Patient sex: M
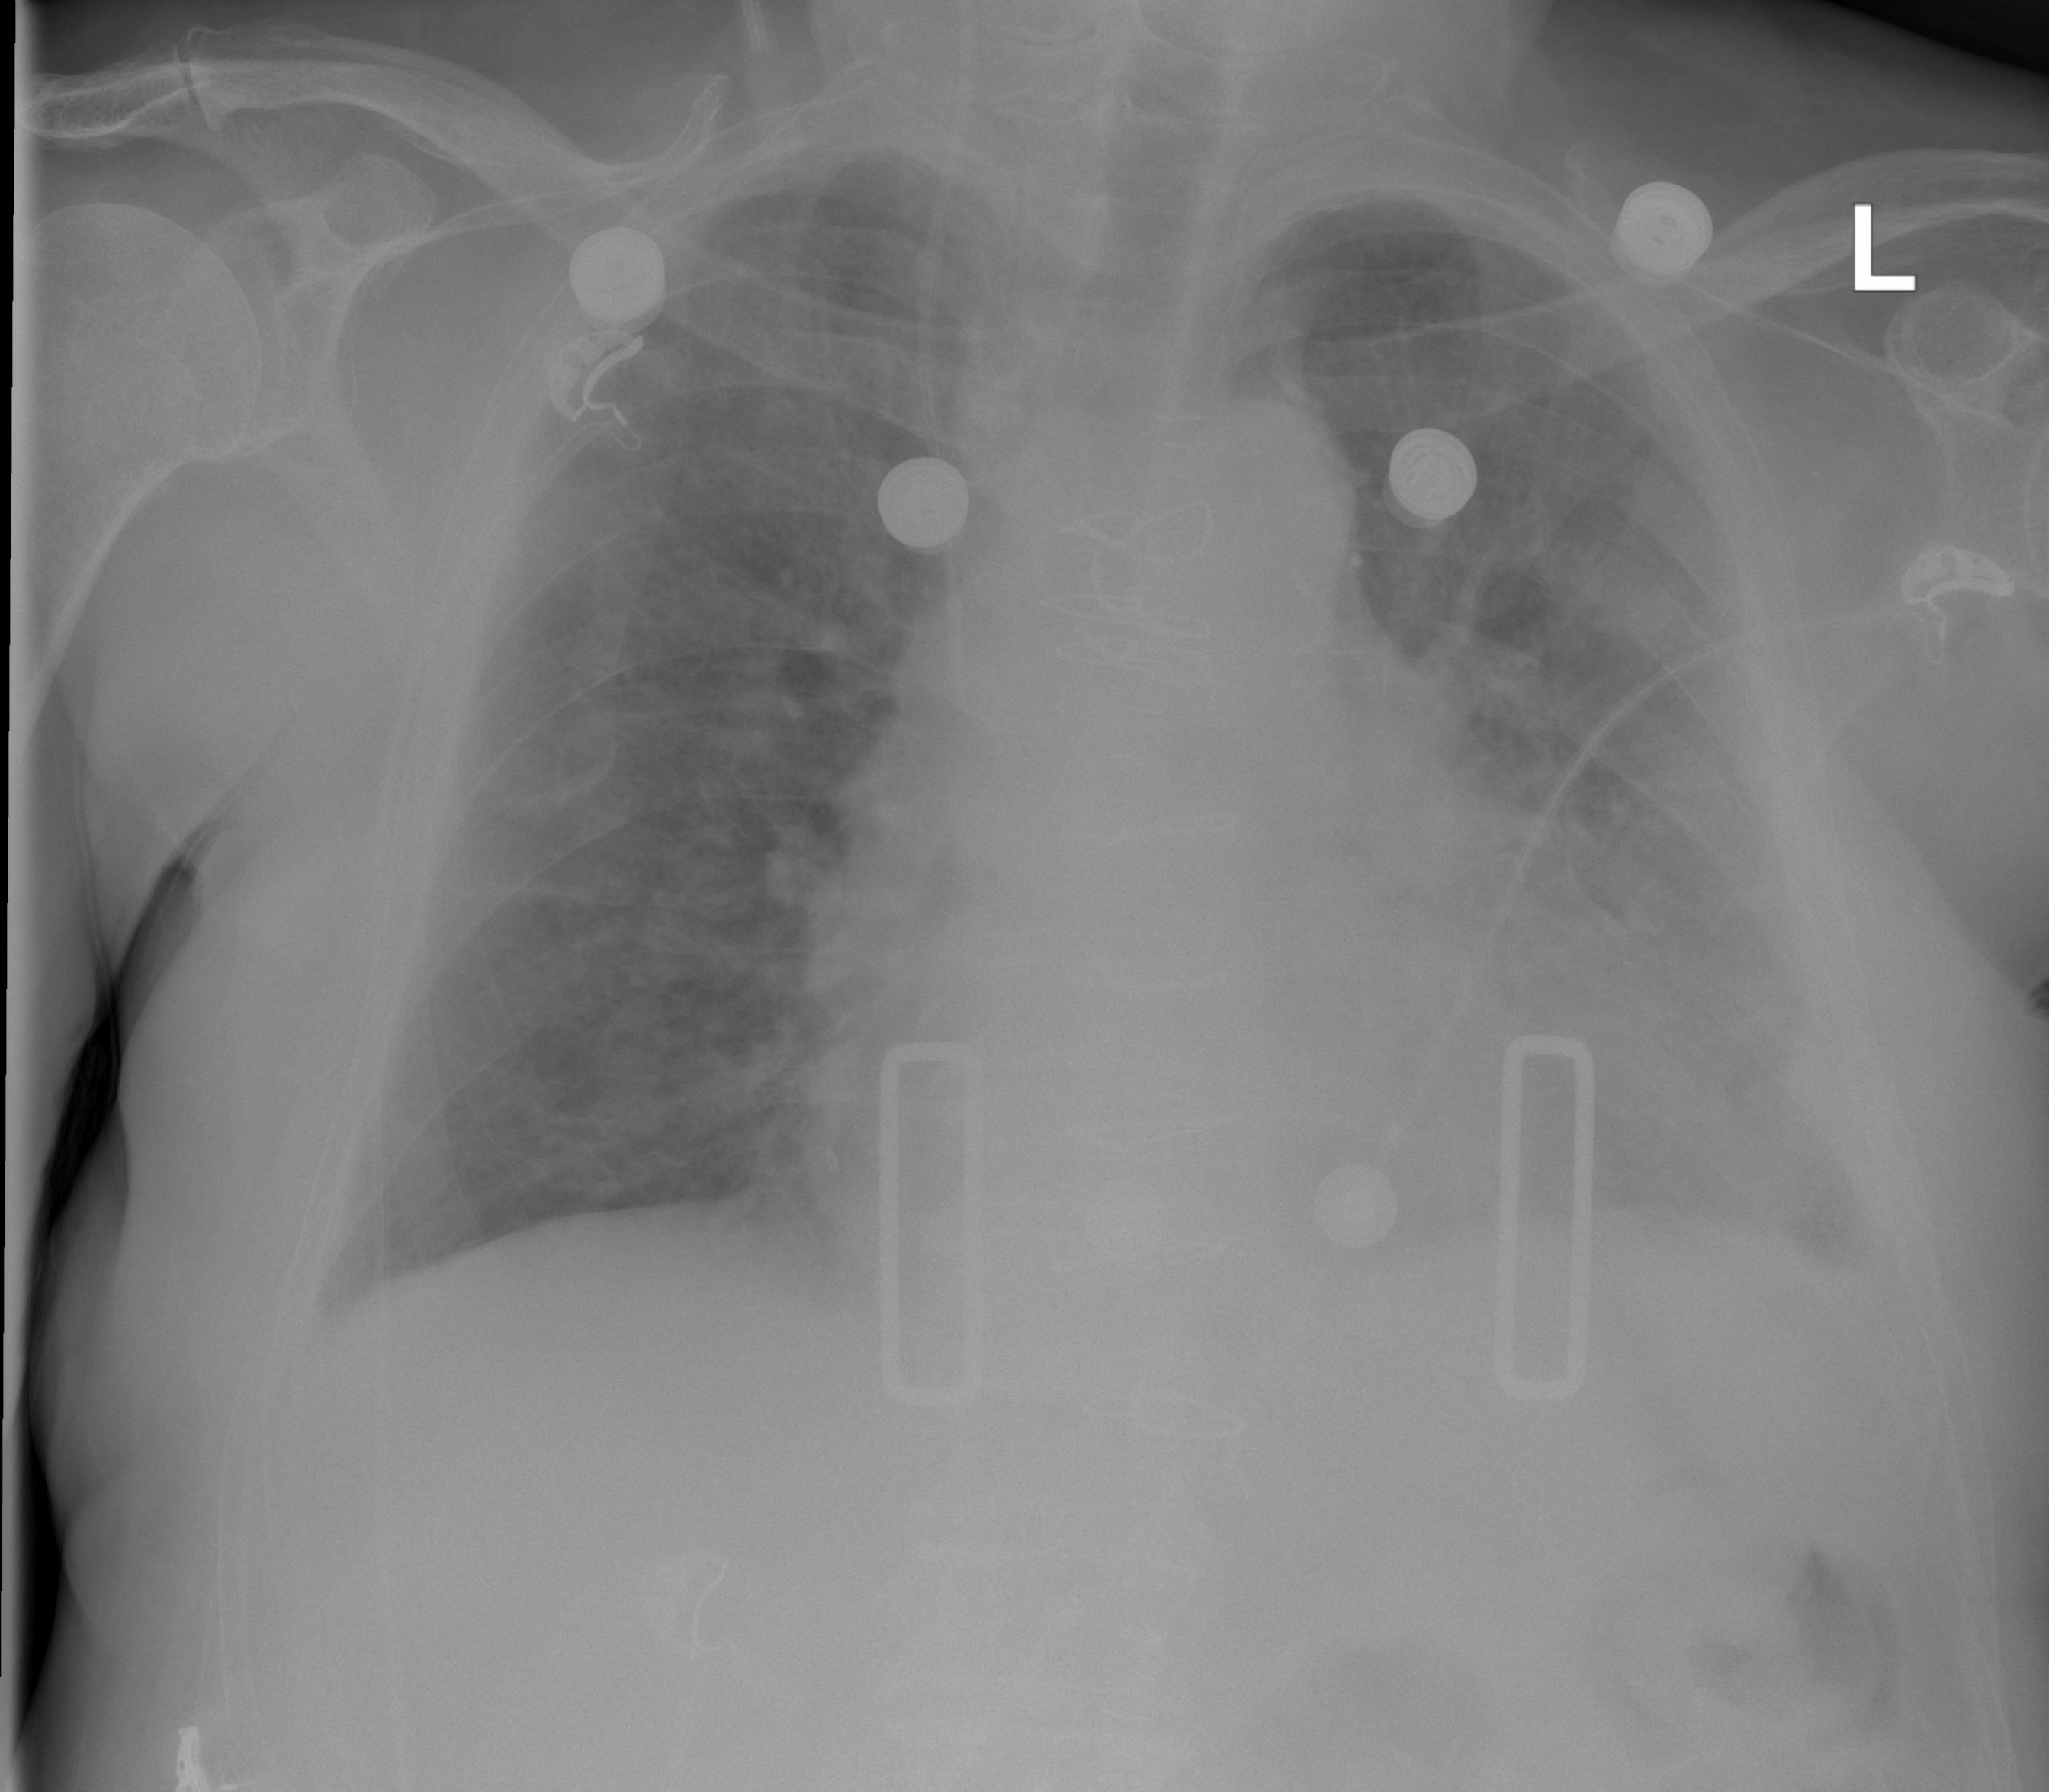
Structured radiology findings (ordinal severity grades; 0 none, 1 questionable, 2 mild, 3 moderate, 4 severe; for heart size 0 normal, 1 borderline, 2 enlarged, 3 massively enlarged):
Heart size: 0
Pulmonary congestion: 0
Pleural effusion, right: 0
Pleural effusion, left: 2
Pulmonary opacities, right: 0
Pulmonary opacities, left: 0
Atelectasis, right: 2
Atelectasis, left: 2